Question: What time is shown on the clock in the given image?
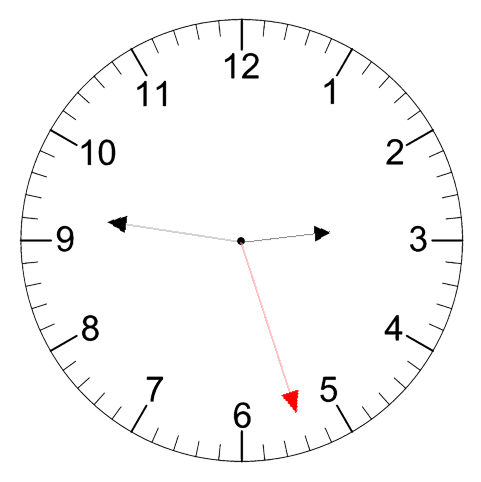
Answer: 02:46:27